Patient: sex M, age 44
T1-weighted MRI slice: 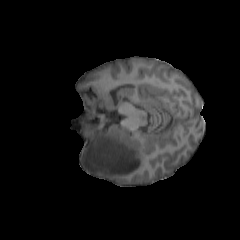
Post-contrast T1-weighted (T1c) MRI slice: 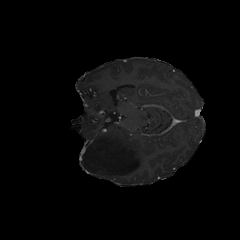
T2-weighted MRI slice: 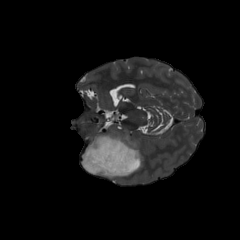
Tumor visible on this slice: yes
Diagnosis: Astrocytoma, IDH-mutant
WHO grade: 3